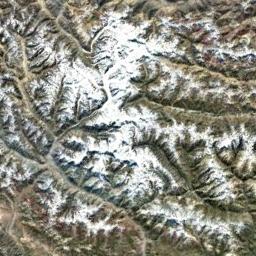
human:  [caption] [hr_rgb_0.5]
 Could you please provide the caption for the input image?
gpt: The white snow on the snow-capped mountains is veined .

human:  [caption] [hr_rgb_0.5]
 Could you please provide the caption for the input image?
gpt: The snowberg is covered with snow .

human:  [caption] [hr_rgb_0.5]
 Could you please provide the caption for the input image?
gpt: The snowberg is partly covered with glaciers and lots of knife-edge ridges remain at the top of the snowberg .

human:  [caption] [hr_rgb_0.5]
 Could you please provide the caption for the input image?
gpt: The snow berg is consist of bare land and white snow .

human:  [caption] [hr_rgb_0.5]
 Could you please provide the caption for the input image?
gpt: There are much snow on the ridges of the snowbergs .